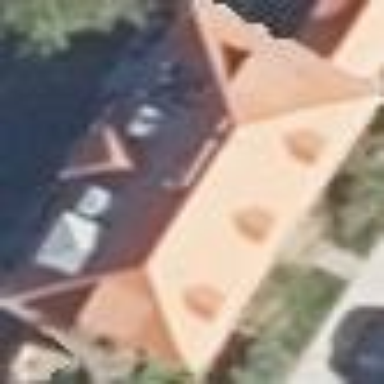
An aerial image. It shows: Residential building with hipped red roof.